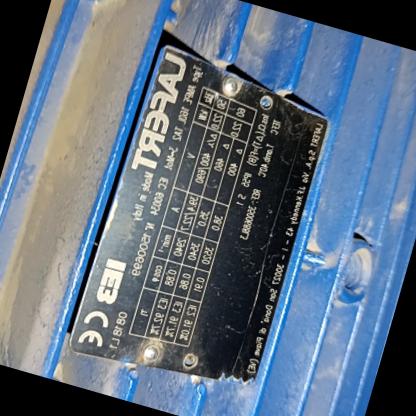
Klasa: tabliczka-znamionowa